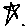
Label: star